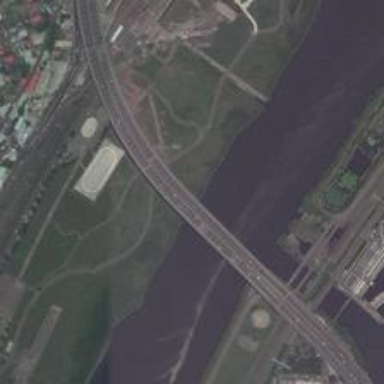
This is a s-type bridge that eliminates a lot of barriers on communications between the residents on both sides of the river .